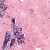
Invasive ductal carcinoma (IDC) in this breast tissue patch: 0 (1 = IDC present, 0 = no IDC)